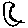
Label: moon